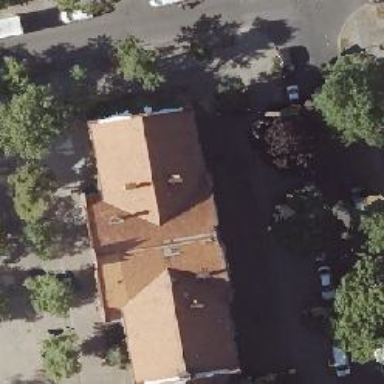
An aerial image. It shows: School building with gabled roof.